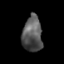
Tissue: skin
Cell type: Epithelial cells
Senescence score: 0.2681
Nuclear area (px): 685
Mean DAPI intensity: 88.231